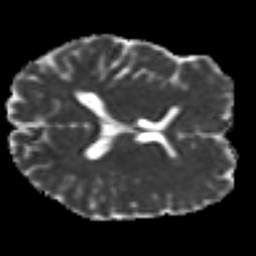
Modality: MD
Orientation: axial
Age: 24
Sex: male
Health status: healthy
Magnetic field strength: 3 T
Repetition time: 9 s
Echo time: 0.093 s